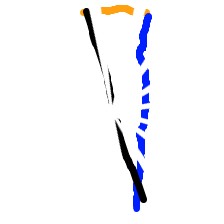
Shape: triangle